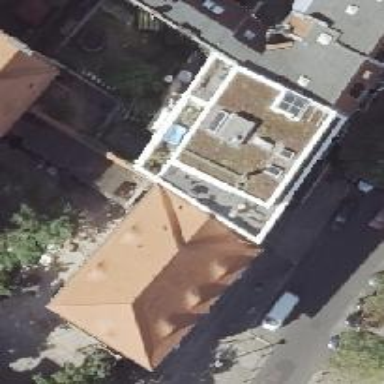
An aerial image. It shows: Part of building.